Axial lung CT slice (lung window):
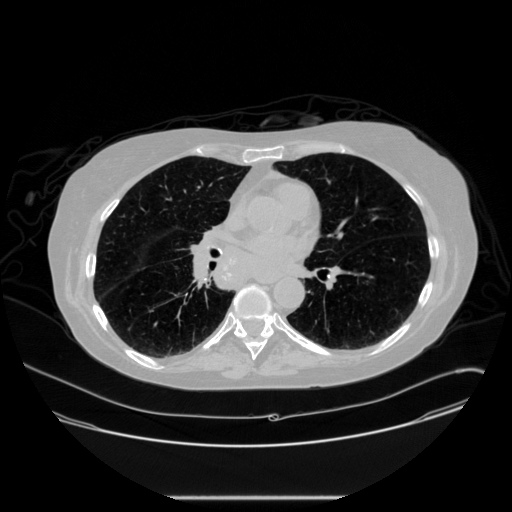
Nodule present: no